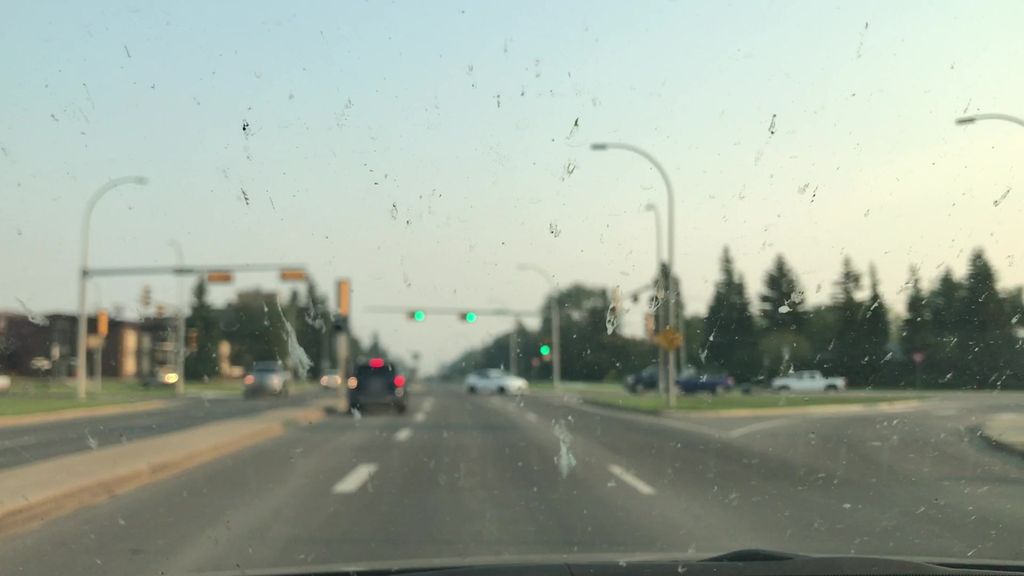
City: edmonton